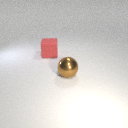
large red rubber cube behind large brown metal sphere